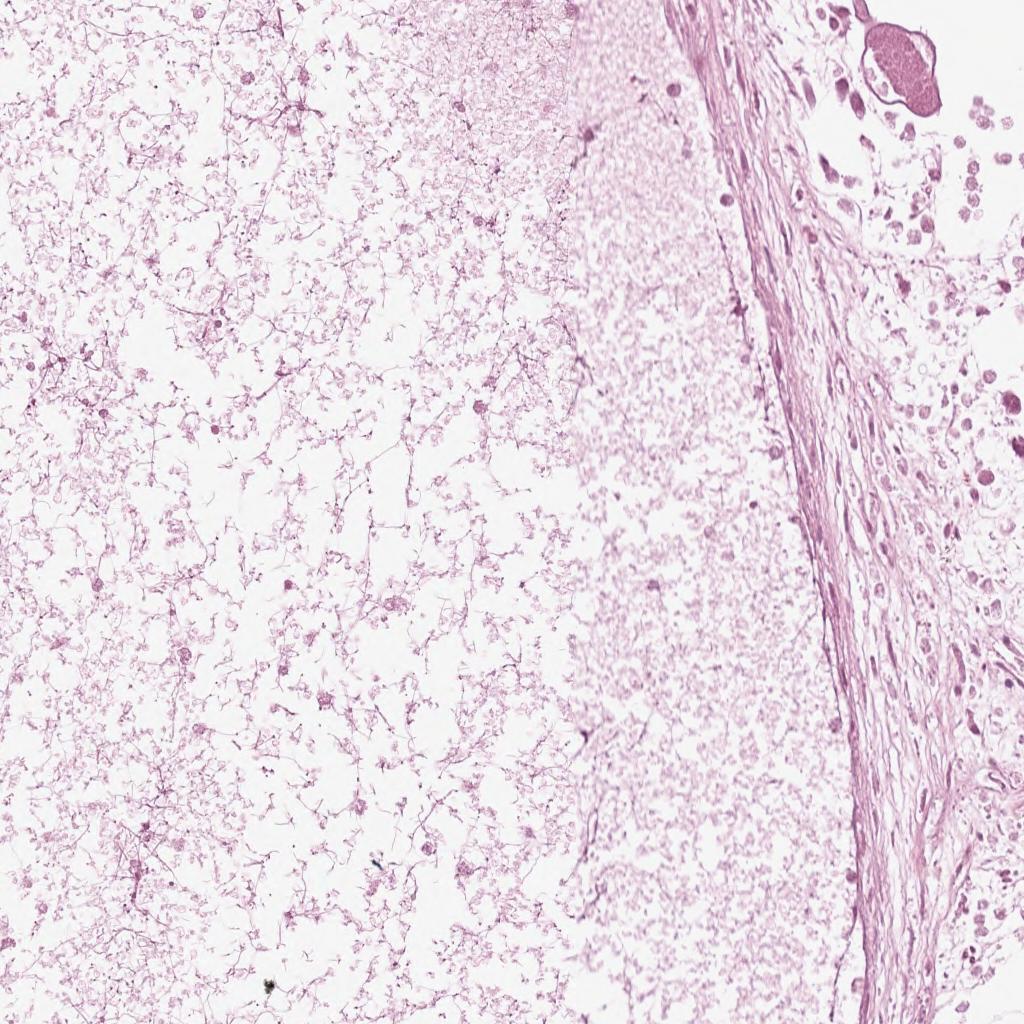
Label: Non-Viable-Tumor